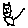
Label: cat